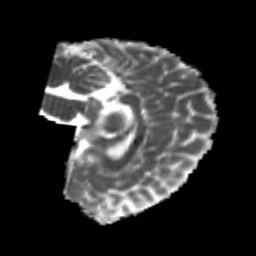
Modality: MD
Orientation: sagittal
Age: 24
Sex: female
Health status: healthy
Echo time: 0.074 s